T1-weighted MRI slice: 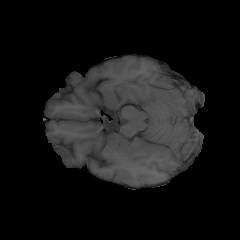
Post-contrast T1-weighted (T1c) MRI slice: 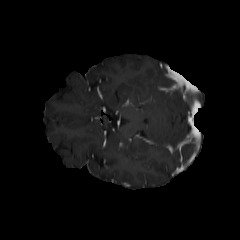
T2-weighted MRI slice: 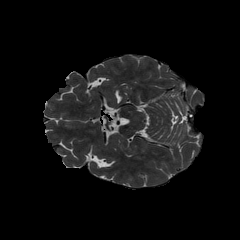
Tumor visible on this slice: no